Question: I am trying to display highcharts in my angular application
Below is my get_chart function which takes data from another function
'''
function get_chart(data) {
alert('hello..' + data);
return {
xAxis: {
categories: ['Jan', 'Feb', 'Mar', 'Apr', 'May', 'Jun', 'Jul', 'Aug', 'Sep', 'Oct', 'Nov', 'Dec']
},
chart: {
height: 300,
width: 500,
type: 'column'
},
credits: {
enabled: false
},
plotOptions: {
series: {
cursor: 'pointer',
point: {
events: {
click: function() {
console.log ('Category: '+ this.category +', value: '+ this.y);
}
}
}
}
},
series: [{
data: [ data ]
}]
};
}
'''
Then I am trying to send data from
'''
$scope.renderChart = function(measurement){
$scope.showChart = false;
restApp.getMeasurementForCompID(comp.id, measurement.id).then(function(data){
console.log('getMeasurementForCompID data ');
console.log(data);
data = [10, 20];
$scope.example_chart = get_chart(data);
console.log($scope.example_chart);
$scope.showChart = true;
});
}
'''
HTML
'''
<div>
<highchart id="dash-chart" chart='example_chart'></highchart>
</div>
'''
Highcharts directive
'''
myapp.directive('highchart', function () {
return {
restrict: 'E',
template: '<div></div>',
replace: true,
link: function (scope, element, attrs) {
scope.$watch(function() { return attrs.chart; }, function() {
if(!attrs.chart) return;
var chart = scope.example_chart;
console.log('loading chart');
console.log(chart);
element.highcharts(chart);
});
}
}
});
'''
console

But I am unable to display the charts with values 10,20.
What might be the problem here?
Thanks
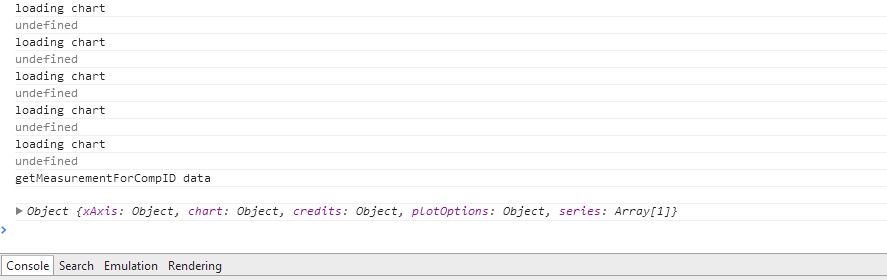
Answer: I have solved my problem by doing following
'''
<div>
<highchart ng-if="showChart" id="dash-chart" chart='example_chart'></highchart>
</div>
'''
Thank you